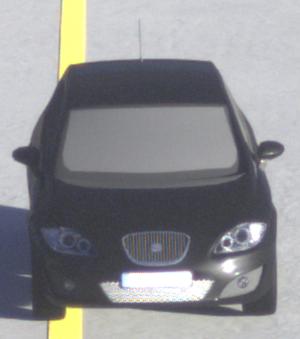
Make: SEAT
Model: Leon 1.4
Detailed model: Leon (1P)
Model produced from: 2009/04
Model produced until: 2010/08
Doors: 5
Color: black
Road condition: dry road
Daytime: sunrise or sunset
Contrast: high contrast